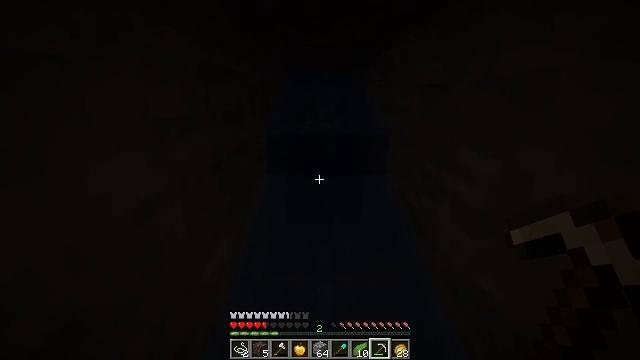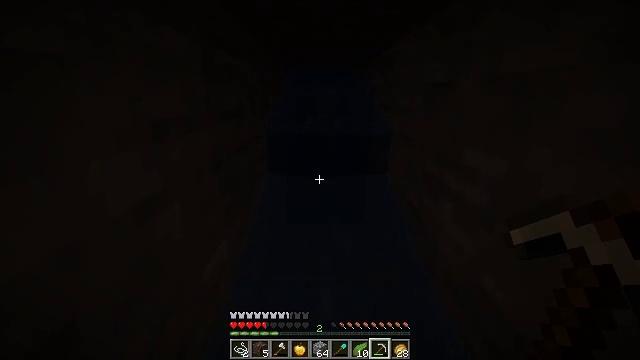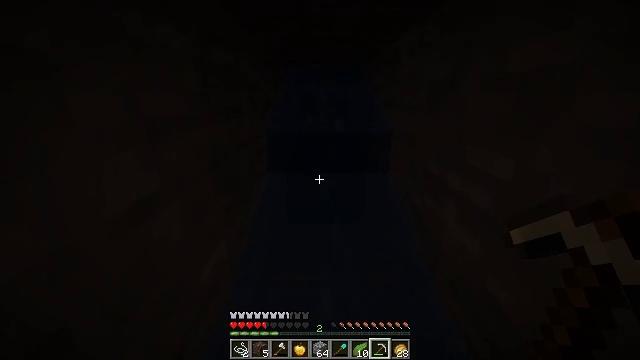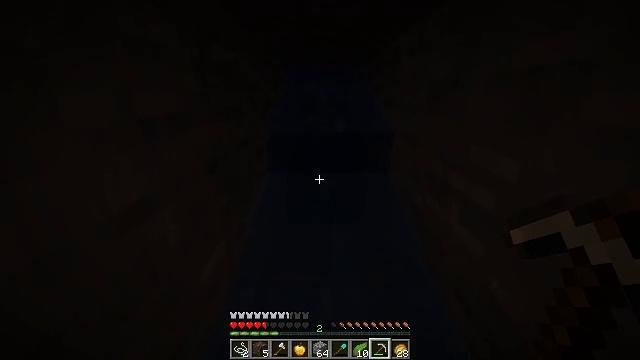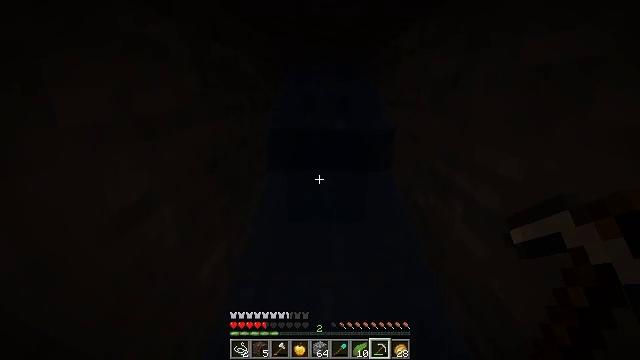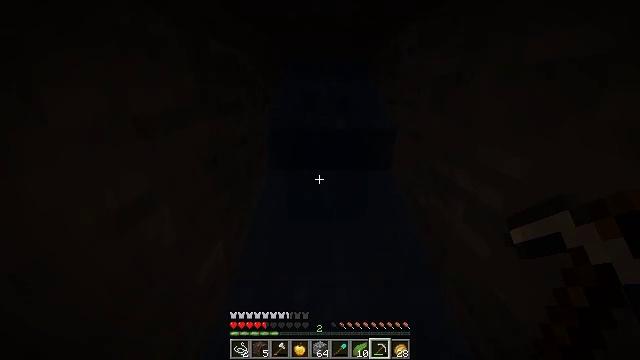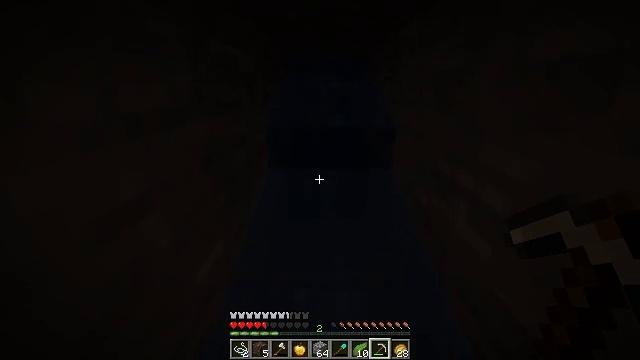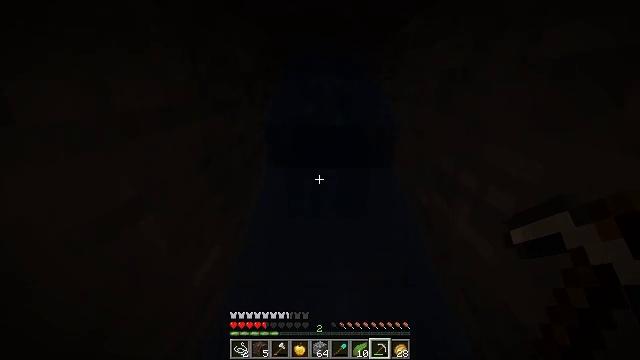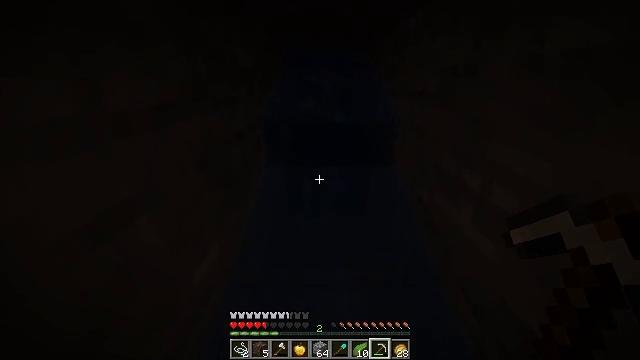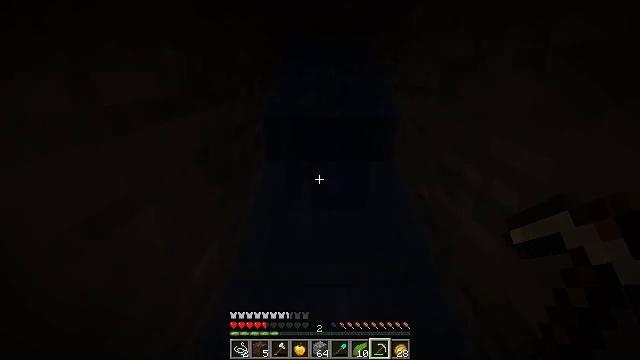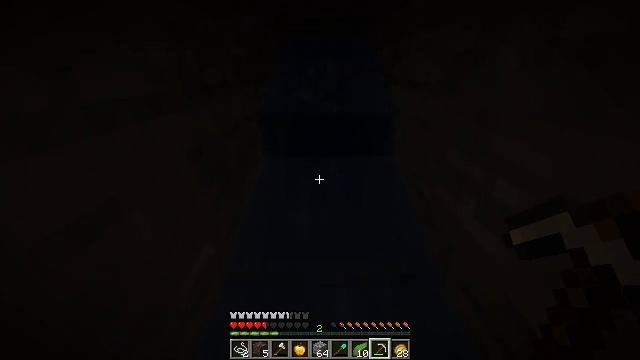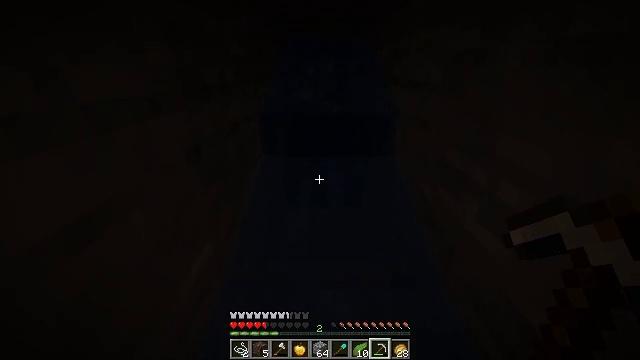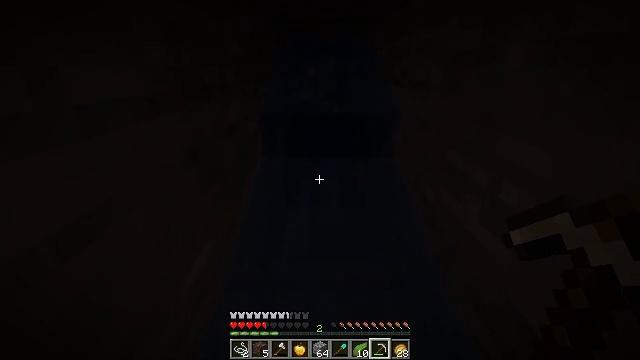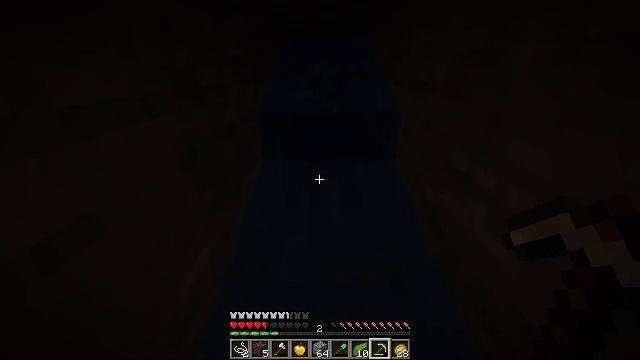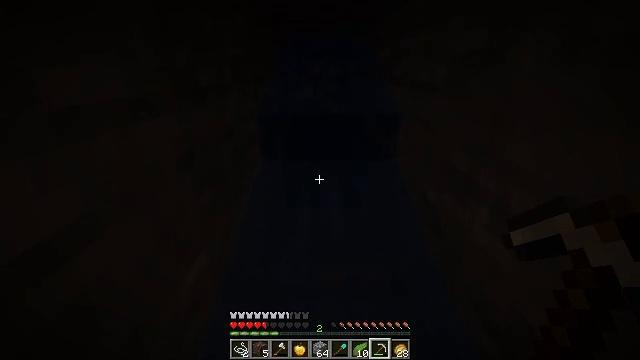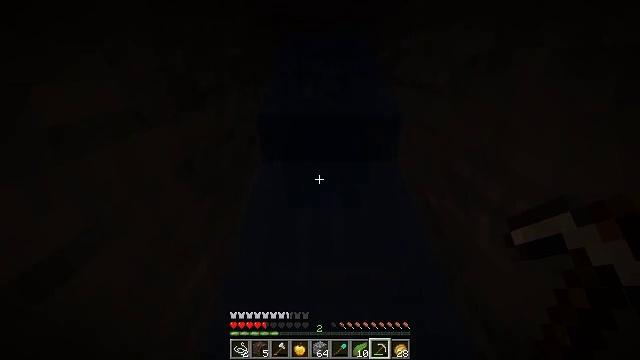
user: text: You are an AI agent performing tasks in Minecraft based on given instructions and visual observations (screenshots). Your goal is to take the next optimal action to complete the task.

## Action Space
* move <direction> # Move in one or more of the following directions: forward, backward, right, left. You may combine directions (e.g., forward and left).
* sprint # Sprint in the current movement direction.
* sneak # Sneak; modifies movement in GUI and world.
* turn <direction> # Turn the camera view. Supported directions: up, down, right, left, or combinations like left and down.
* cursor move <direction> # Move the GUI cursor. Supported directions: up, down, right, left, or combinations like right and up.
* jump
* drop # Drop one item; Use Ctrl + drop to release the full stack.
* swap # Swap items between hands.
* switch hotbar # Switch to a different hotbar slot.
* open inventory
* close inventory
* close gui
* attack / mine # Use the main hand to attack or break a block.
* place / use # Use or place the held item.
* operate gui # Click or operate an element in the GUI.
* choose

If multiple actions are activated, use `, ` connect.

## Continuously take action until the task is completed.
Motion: motion action
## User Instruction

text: Mine the kelp plant underwater.
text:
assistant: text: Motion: move forward
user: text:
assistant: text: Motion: move forward
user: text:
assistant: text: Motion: move forward
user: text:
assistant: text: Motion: move forward
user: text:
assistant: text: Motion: move forward
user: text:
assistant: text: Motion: move forward
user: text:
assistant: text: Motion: move forward
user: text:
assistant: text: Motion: move forward
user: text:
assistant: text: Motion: move forward, turn down
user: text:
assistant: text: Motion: move forward, turn down
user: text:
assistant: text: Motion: move forward
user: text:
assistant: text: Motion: move forward
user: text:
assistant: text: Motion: move forward
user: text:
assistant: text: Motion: move forward
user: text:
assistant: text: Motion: move forward, jump
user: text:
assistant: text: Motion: move forward, turn down, jump
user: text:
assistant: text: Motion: move forward, turn down, jump
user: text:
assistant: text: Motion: move forward, turn down, jump
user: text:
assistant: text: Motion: move forward, jump
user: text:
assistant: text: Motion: move forward, jump
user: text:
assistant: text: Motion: move forward, turn down, jump
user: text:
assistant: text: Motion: move forward, turn down, jump
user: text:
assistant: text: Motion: move forward, jump
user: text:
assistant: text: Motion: move forward, jump
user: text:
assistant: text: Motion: move forward, jump
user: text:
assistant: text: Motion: move forward, jump
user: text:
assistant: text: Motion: move forward, jump
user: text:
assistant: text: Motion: move forward, jump
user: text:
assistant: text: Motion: move forward
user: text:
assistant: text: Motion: move forward